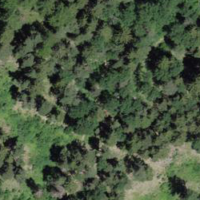
EUNIS habitat code: 43
Species observed at this site:
Phylloscopus collybita
Lophophanes cristatus
Parus major
Pyrrhula pyrrhula
Dendrocopos major
Cuculus canorus
Fringilla coelebs
Regulus ignicapilla
Turdus viscivorus
Columba palumbus
Sylvia atricapilla
Periparus ater